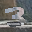
Label: 3